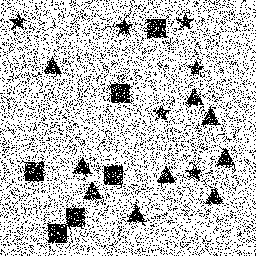
Squares: 6
Triangles: 9
Stars: 6
Total shapes: 21